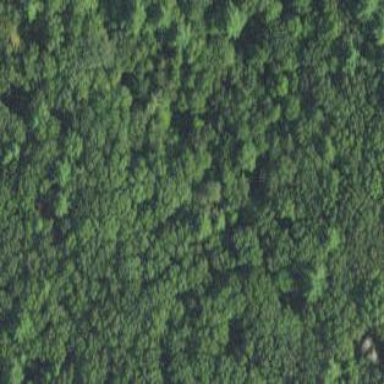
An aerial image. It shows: Mixed woodland with various types of leaves.